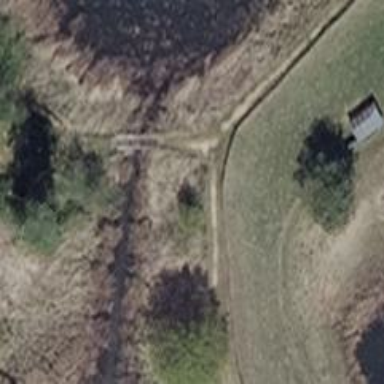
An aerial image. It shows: Path on bridge.